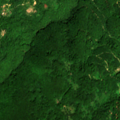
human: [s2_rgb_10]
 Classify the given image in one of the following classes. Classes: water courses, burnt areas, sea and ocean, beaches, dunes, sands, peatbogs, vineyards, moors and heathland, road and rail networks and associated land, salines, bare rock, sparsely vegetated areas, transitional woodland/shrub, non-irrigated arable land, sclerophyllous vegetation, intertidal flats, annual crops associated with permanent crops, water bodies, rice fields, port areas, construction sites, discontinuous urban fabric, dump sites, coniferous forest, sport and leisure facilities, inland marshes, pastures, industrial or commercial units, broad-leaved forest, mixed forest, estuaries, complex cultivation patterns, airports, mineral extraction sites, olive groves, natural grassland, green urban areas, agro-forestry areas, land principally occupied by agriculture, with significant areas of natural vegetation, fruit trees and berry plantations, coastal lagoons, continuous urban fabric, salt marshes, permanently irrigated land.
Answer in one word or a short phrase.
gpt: broad-leaved forest